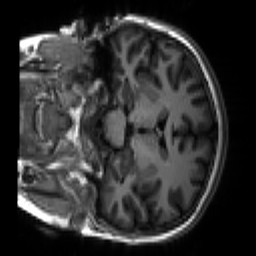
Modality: T1w
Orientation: coronal
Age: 19
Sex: female
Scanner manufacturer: siemens
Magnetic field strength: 3 T
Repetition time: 2.3 s
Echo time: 0.00266 s